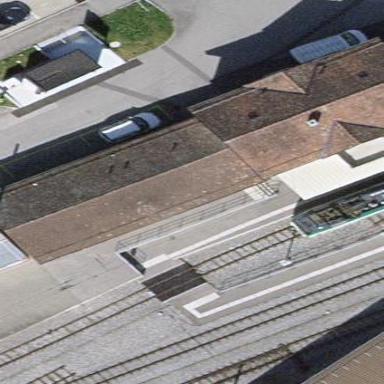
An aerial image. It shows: Train station building.